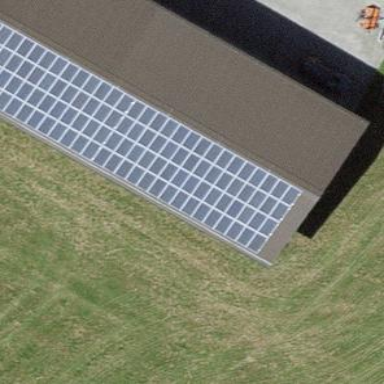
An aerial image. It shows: Solar power generator utilizing photovoltaic technology with solar photovoltaic panels.